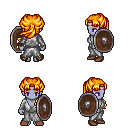
a pixel art fantasy rpg character, female body template, dark elf, purple skin, white robe, red pants, light blonde princess hairstyle, brown shoes, shield, four views (front, back, left, right), 2x2 character sprite sheet, small pixel art, hard edges, no anti-aliasing